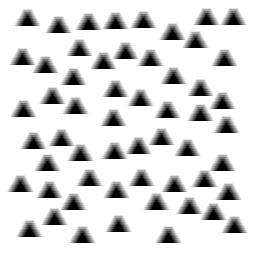
Squares: 0
Triangles: 56
Stars: 0
Total shapes: 56